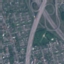
Label: Highway